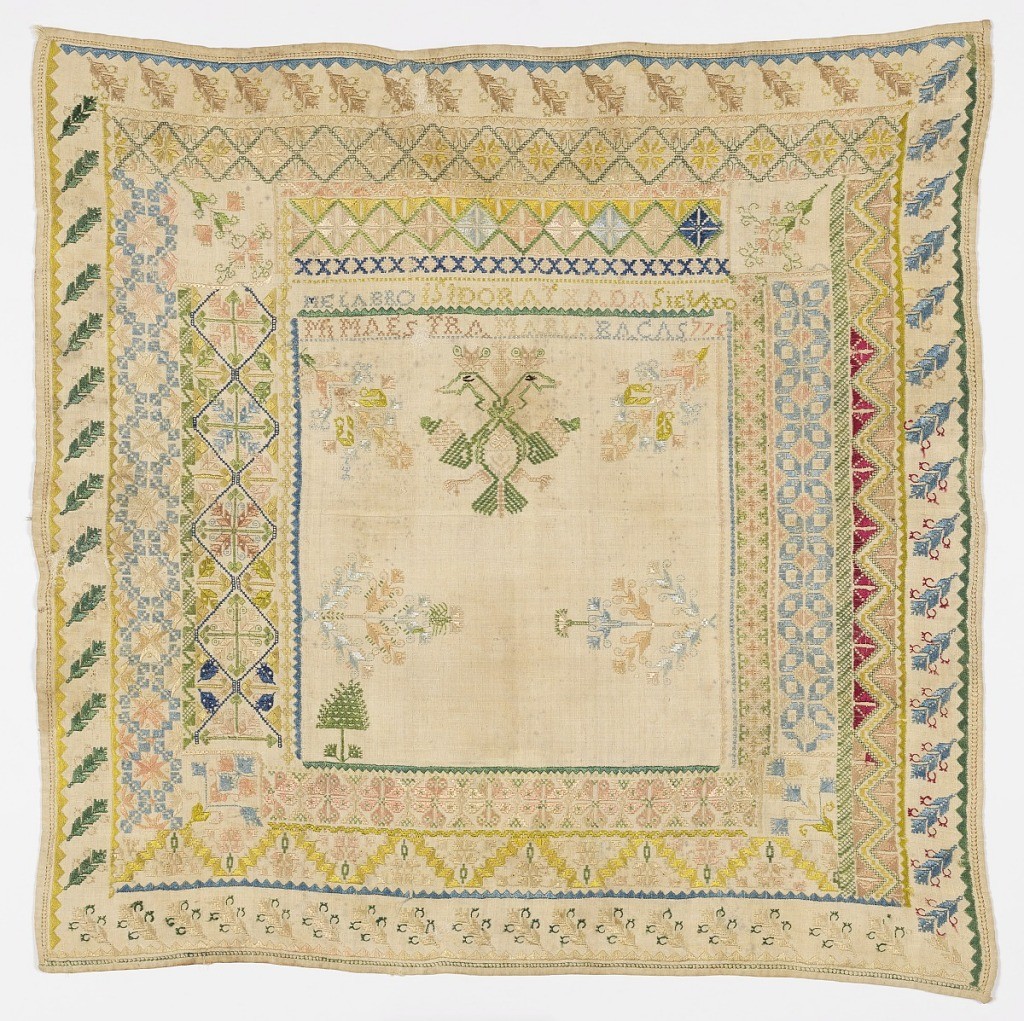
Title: Sampler
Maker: Isidora Taxada
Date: possibly 1776
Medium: silk embroidery on cotton foundation Technique: embroidered in satin, cross, stem, chain, four-sided, back, and running stitches on plain weave foundation
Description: Center field with double-headed eagle surrounded by bands of geometric and floral pattern in concentric squares. Unfinished.